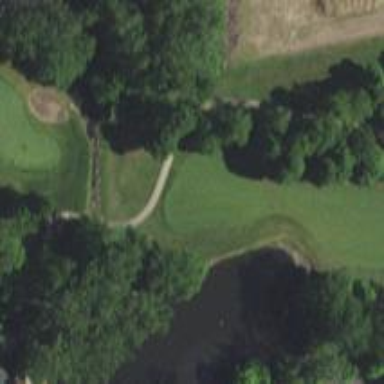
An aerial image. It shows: Path for both roads and golfers.